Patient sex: M
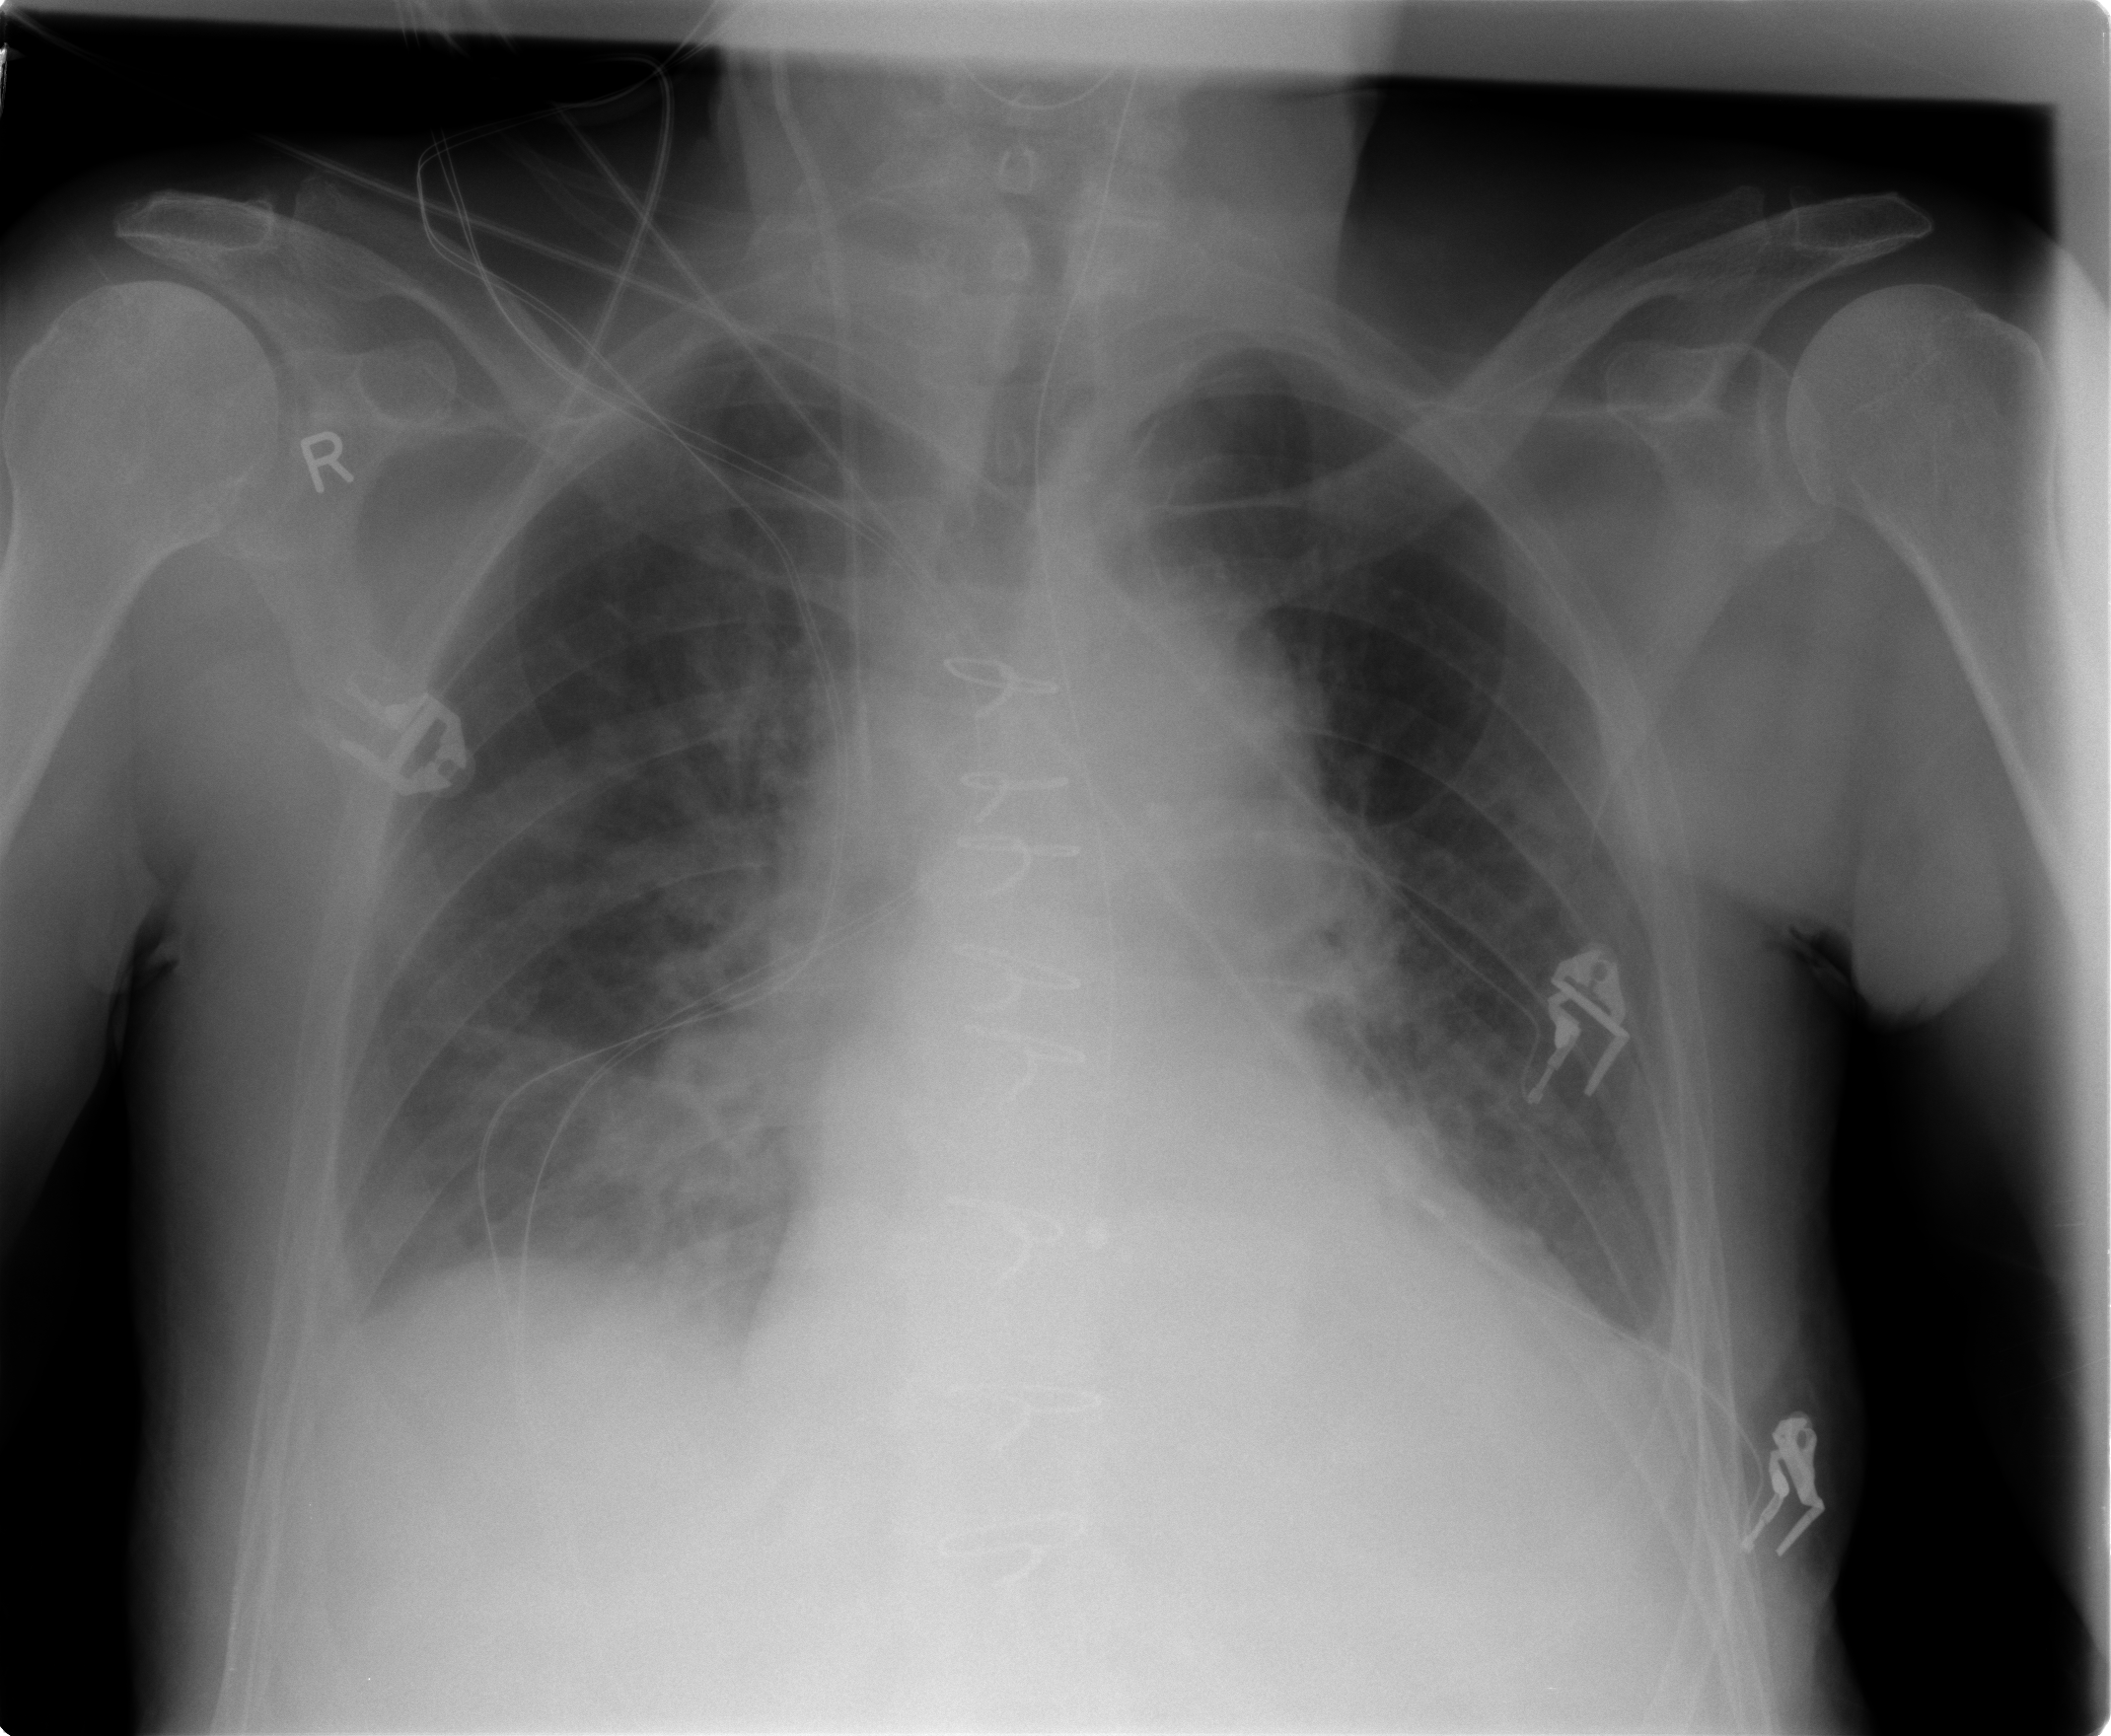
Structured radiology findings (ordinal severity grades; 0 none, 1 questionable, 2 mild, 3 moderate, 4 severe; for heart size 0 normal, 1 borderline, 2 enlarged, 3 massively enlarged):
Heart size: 0
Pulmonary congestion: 1
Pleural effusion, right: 1
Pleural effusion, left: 1
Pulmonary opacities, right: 1
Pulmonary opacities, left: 0
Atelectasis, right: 2
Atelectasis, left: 2